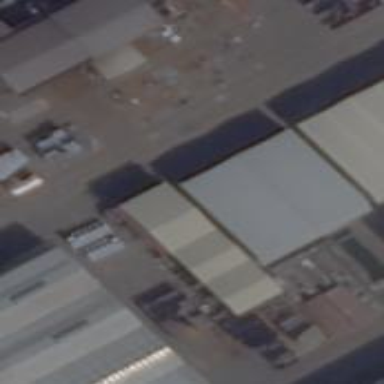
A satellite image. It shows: Industrial building.